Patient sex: M
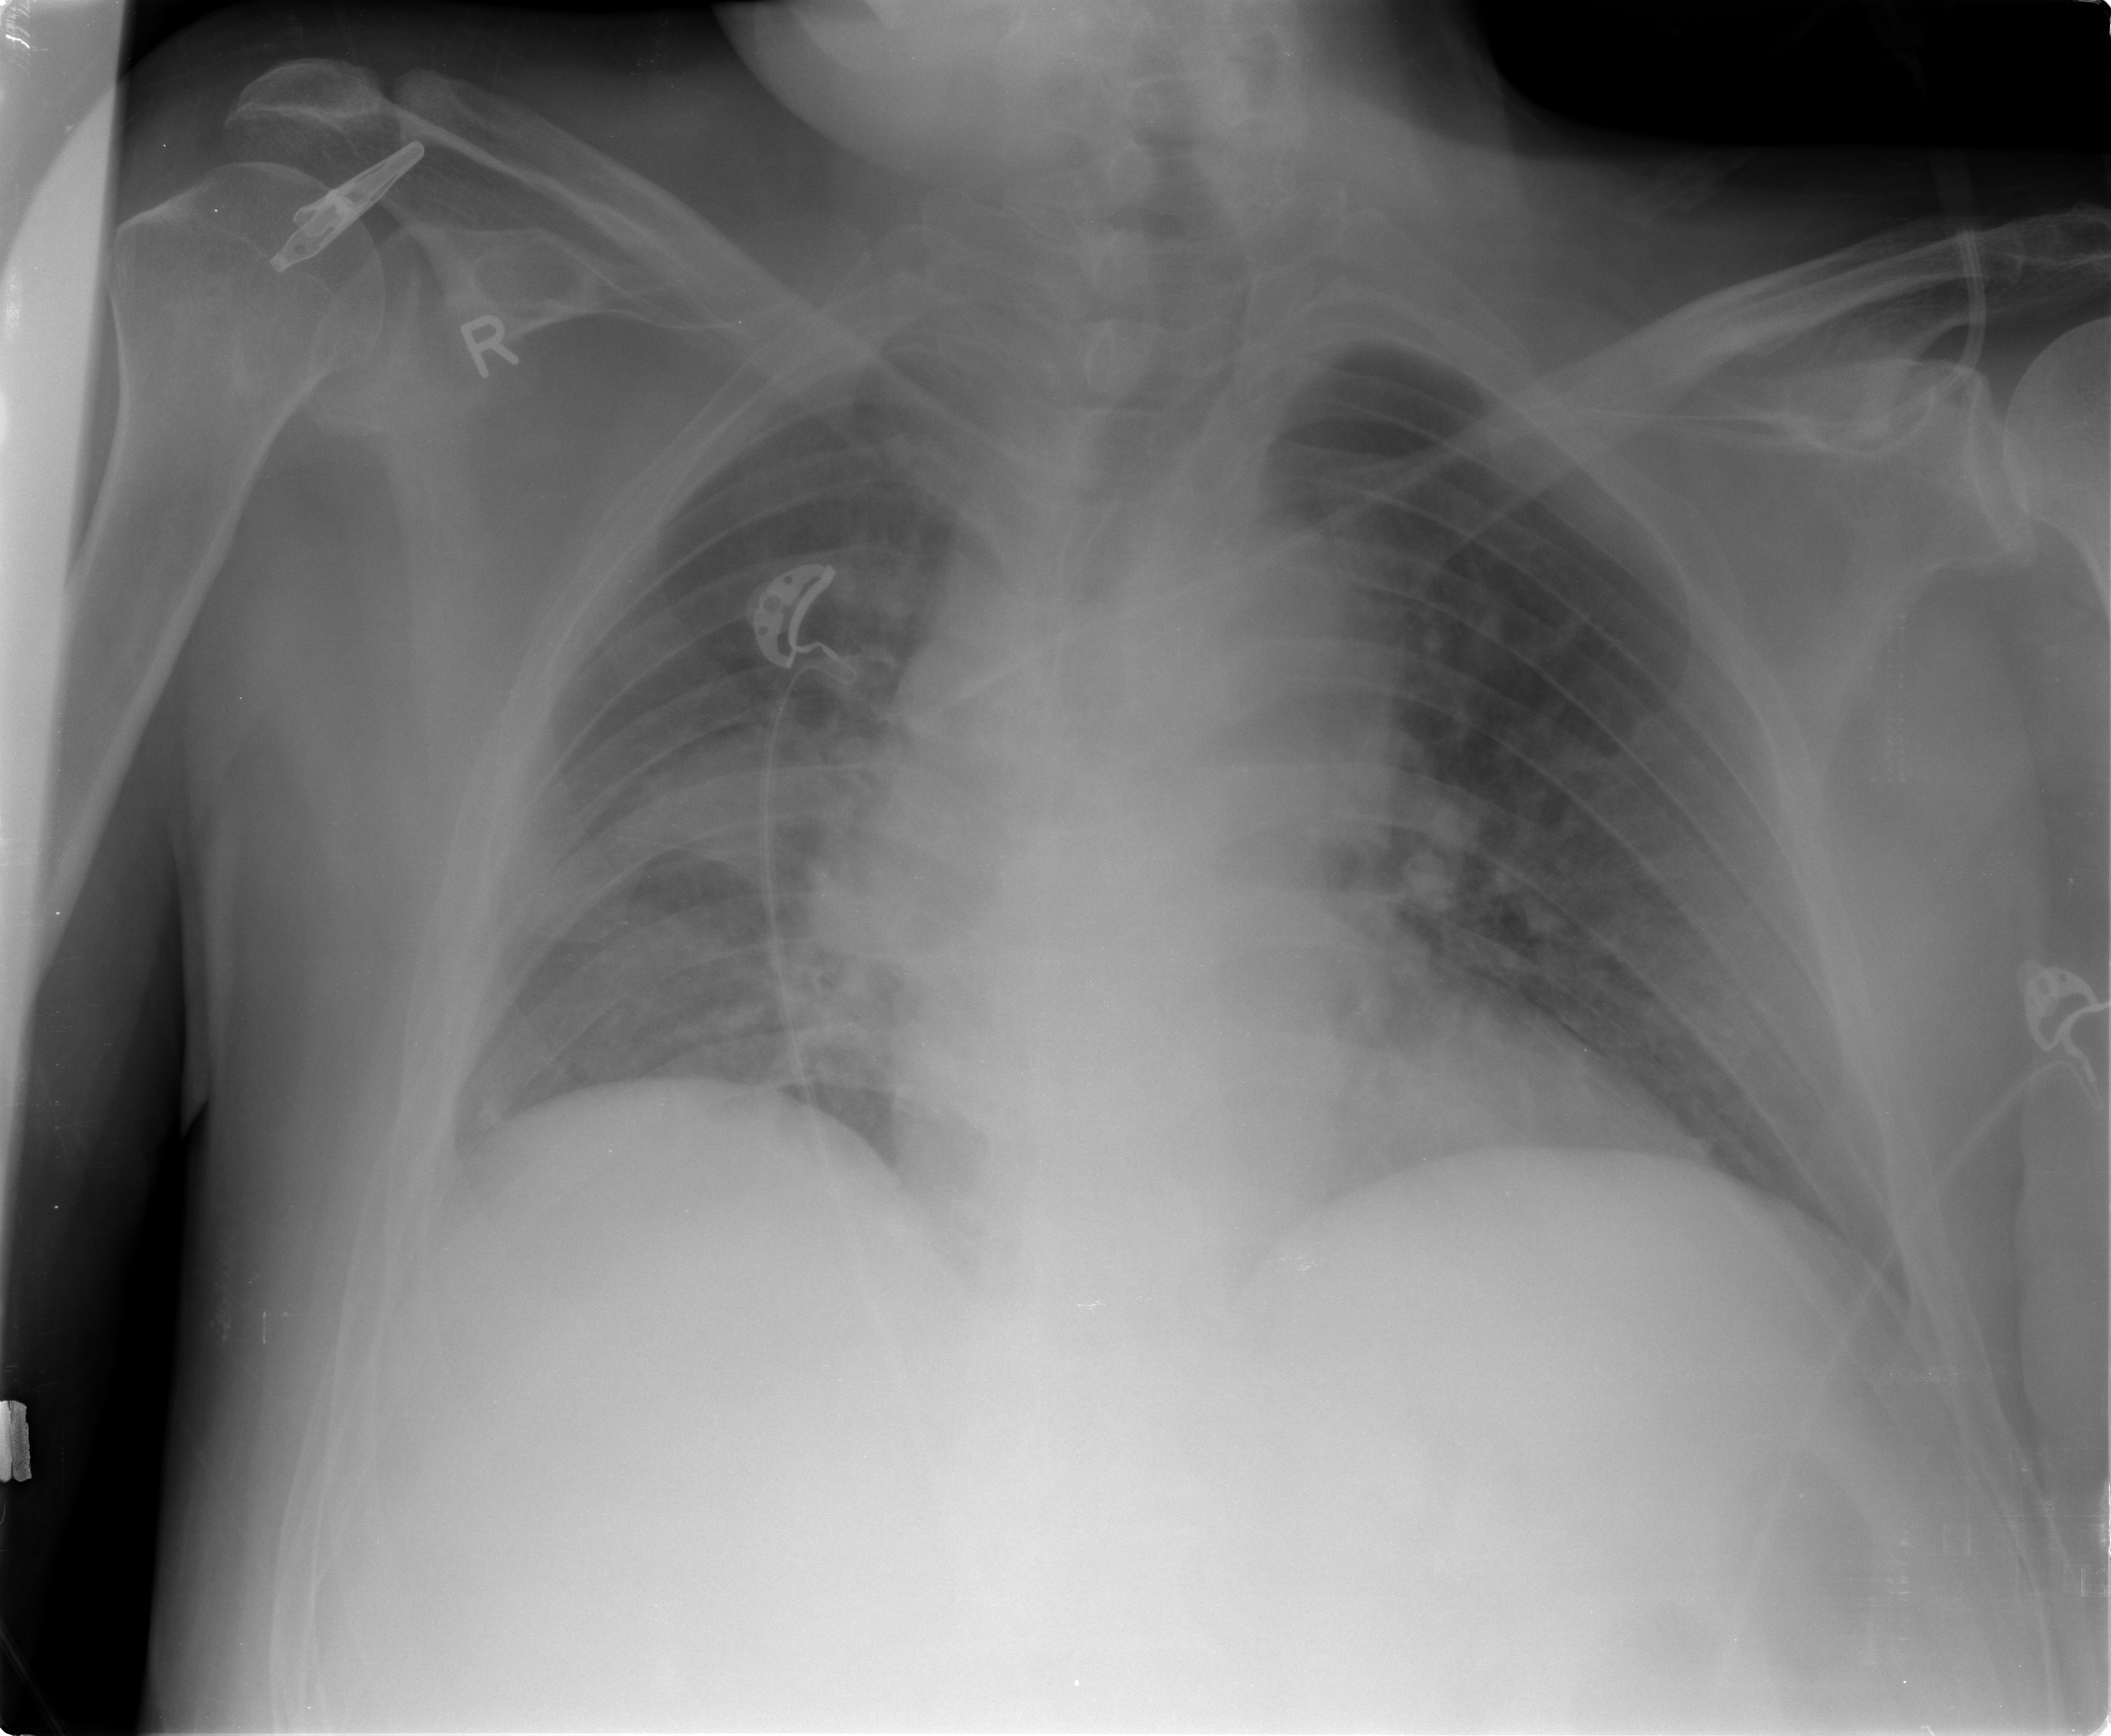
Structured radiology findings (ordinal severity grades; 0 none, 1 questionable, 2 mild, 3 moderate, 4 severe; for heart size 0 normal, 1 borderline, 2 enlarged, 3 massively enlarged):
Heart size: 0
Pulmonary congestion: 2
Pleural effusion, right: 2
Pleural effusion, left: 1
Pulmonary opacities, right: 2
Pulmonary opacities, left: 0
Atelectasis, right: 2
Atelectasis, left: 0